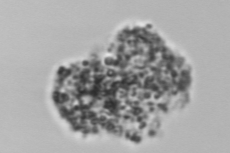
Label: fecal_pellet